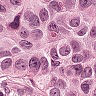
Metastatic tissue present: yes